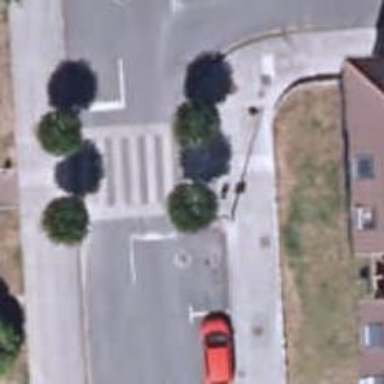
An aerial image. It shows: Uncontrolled road crossing.